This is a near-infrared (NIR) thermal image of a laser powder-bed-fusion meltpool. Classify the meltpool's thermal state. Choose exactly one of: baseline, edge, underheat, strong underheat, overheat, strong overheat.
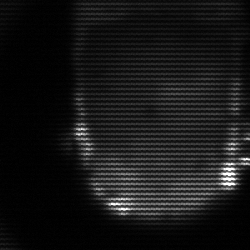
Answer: baseline